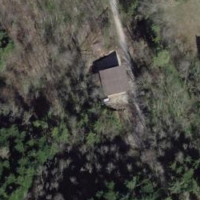
EUNIS habitat code: 41
Species observed at this site:
Corylus avellana
Fagus sylvatica